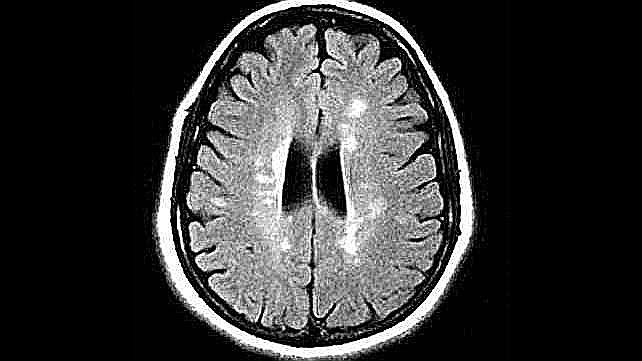
Label: notumor